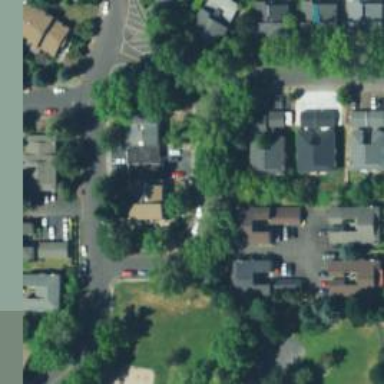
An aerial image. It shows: Residential road with sidewalk on the left.